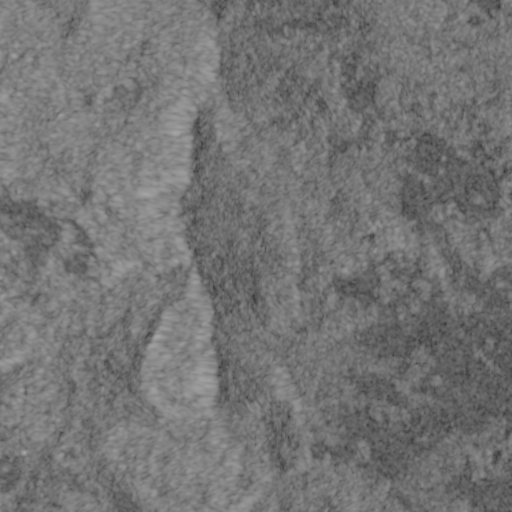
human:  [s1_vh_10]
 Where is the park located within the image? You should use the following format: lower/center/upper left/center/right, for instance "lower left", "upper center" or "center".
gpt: The park is located in the upper right of the image.
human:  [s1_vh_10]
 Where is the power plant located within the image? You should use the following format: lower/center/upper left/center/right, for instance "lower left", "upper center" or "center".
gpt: There is no power plant in the image.

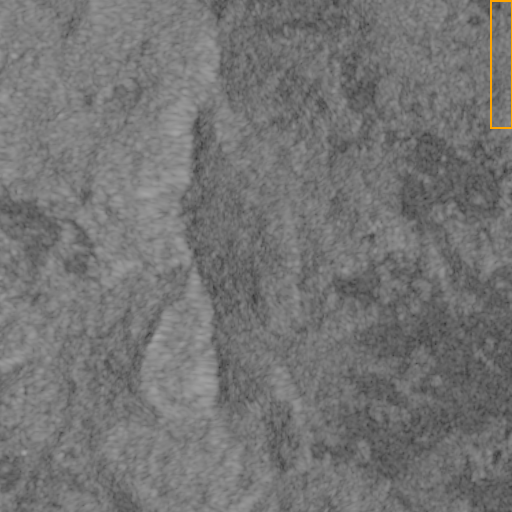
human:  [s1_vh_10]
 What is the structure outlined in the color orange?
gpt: The structure outlined in orange is a park.
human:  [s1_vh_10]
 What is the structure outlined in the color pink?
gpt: There is no pink outline.